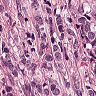
Metastatic tissue present: yes